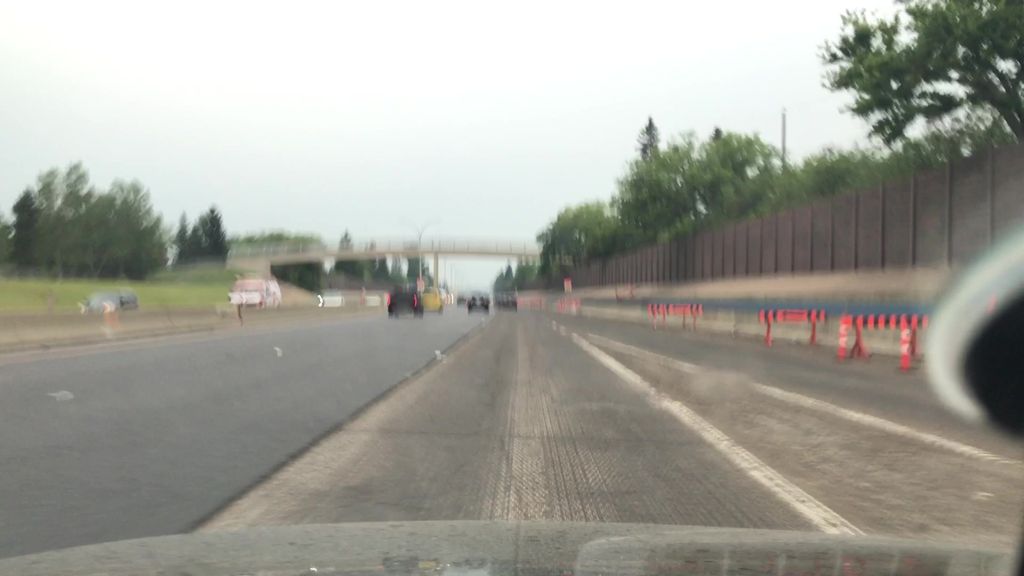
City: edmonton